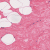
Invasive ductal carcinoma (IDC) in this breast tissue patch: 0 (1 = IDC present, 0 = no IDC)